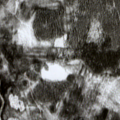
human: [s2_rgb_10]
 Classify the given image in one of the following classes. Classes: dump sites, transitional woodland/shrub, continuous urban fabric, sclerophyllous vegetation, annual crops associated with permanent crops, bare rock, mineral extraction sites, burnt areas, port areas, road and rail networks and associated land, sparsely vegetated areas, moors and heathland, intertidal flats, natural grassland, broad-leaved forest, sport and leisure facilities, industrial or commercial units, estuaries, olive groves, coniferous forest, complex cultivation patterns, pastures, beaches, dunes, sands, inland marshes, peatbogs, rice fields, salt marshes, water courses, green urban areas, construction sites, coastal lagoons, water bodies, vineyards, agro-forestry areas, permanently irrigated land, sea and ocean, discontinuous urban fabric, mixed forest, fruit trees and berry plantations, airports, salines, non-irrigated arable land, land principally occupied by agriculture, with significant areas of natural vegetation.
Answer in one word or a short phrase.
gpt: coniferous forest, transitional woodland/shrub